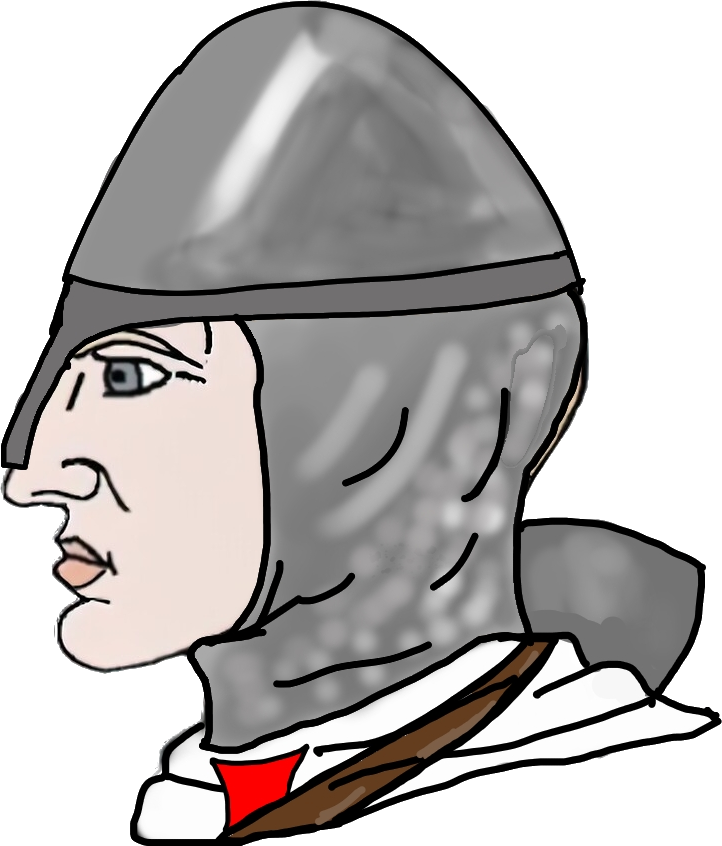
Label: 4_Yes_Chad